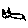
Label: cat